Interaction volume radius: 10 \u00c5
Interaction volume height: 10 \u00c5
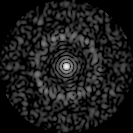
Disorder parameter: 0.814